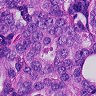
Metastatic tissue present: yes